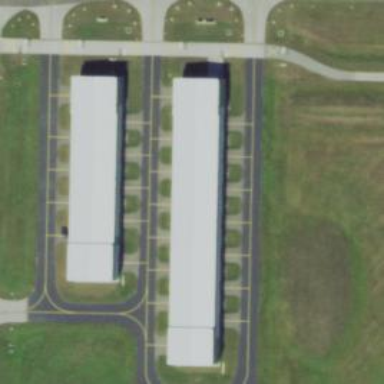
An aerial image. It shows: Image of taxiway at airport.